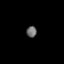
Tissue: skin
Cell type: Epithelial cells
Senescence score: 0.2543
Nuclear area (px): 111
Mean DAPI intensity: 107.901